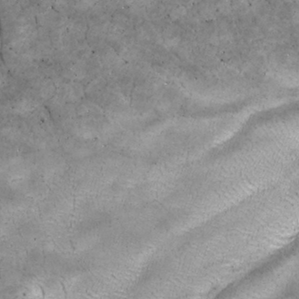
Label: non_frost